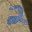
Label: 2